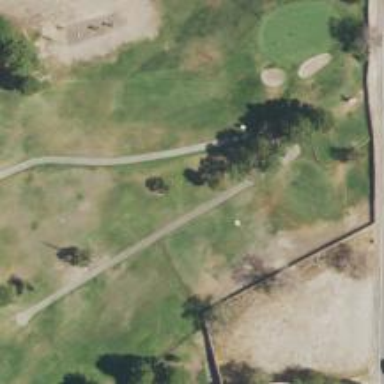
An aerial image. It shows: Path used for both walking and golf.